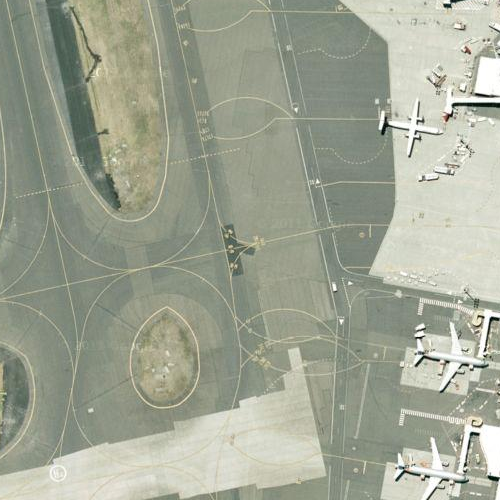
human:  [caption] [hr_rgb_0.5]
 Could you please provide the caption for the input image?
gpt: There are some marking lines in the runway while a lawn beside .

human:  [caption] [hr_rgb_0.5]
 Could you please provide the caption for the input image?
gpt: A runway with some marking lines on it while a lawn beside .

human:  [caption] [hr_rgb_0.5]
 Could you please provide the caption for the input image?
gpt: This is a runway with many marking lines on it while a lawn beside .

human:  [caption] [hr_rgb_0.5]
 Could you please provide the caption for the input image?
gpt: A runway with many marking lines on it while a lawn beside .

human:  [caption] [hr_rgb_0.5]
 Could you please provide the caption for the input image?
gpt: Some marking lines are in the runway while a lawn beside .